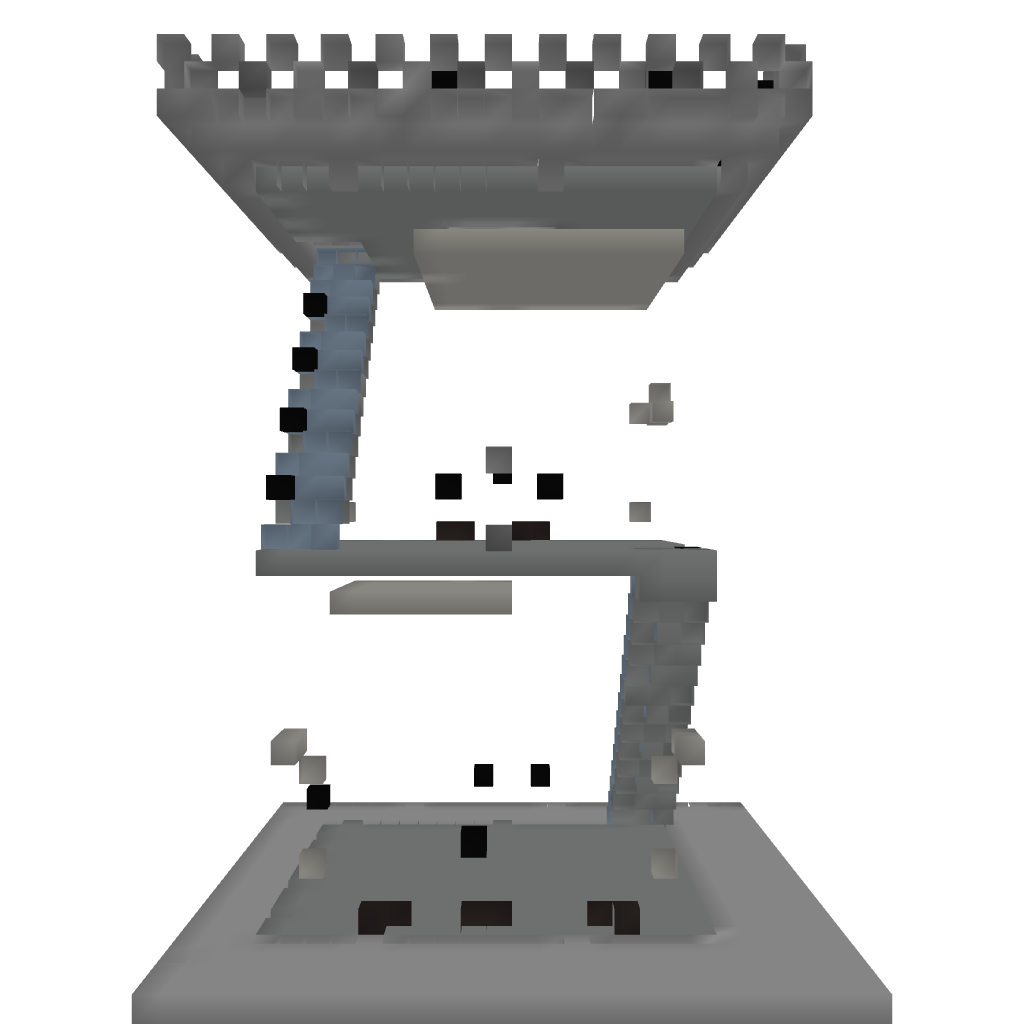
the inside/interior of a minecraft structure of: Castle Tower